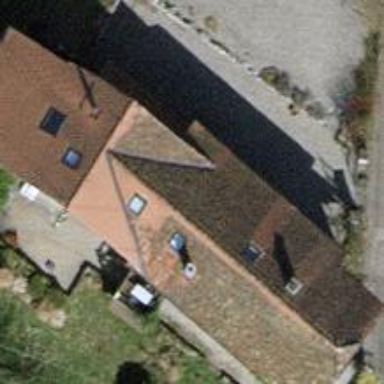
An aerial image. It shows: Simple and straightforward house.